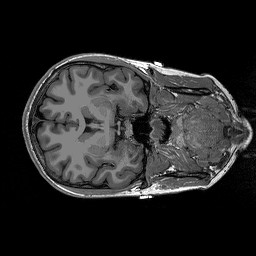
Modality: T1w
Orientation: axial
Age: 21
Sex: male